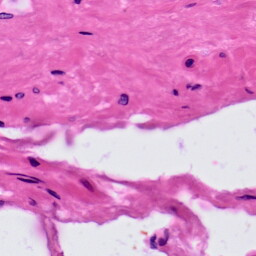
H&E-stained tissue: Prostate